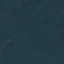
Land use / land cover class: Forest